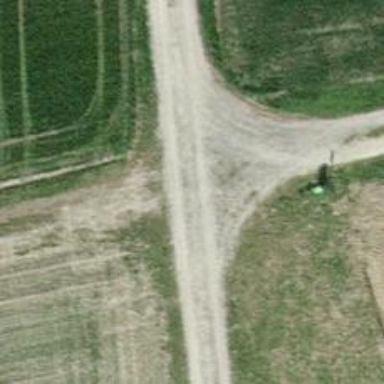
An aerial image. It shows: Pebblestone track with grade4 tracktype.